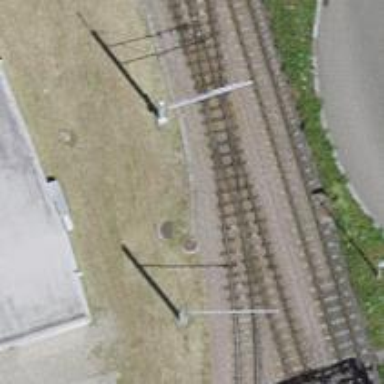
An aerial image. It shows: Railway crossing.